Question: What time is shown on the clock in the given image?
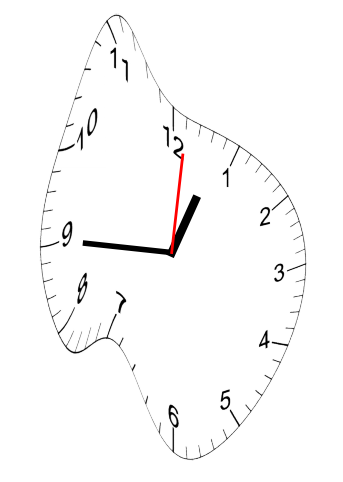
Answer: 12:45:01